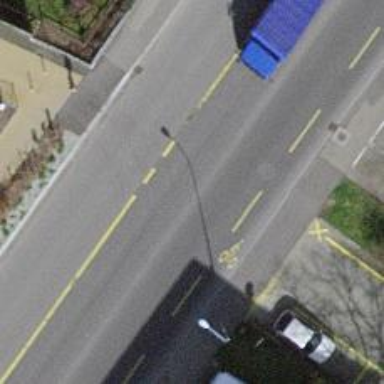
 featuring lanes for both cycling and buses on the left and shared bus lane on the right."